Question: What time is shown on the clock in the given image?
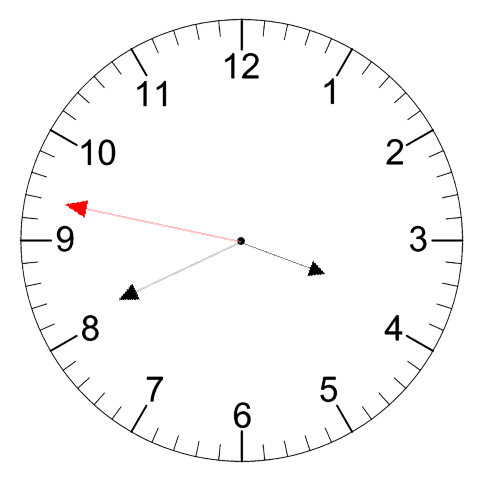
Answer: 03:40:47